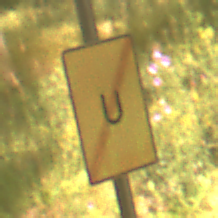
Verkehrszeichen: EndeUmleitung
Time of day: Midday
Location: Outdoor (Nature)
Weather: PartlyCloudy
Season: NotSpecified
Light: Natural